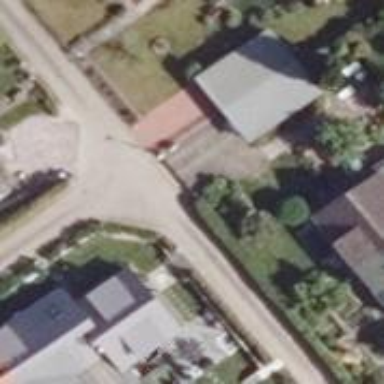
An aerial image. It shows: Living street.